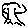
Label: tree